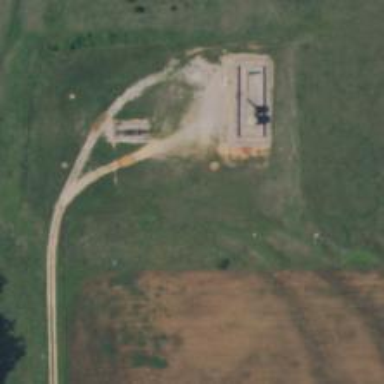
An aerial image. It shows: Storage tank that is man-made.